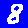
Digit: 8